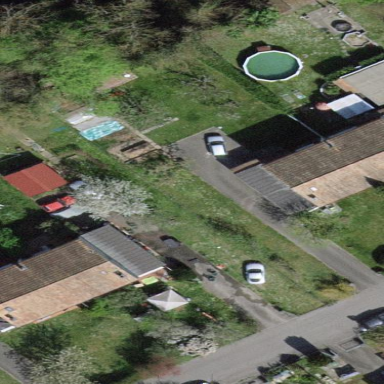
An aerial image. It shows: Garden surrounded by fence.